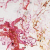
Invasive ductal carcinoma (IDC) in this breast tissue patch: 0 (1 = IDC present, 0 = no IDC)